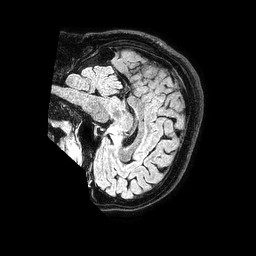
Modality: FLAIR
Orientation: sagittal
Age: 48
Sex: male
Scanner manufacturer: philips
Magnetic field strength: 1.5 T
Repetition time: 4.8 s
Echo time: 0.3 s